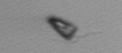
Label: Pyramimonas